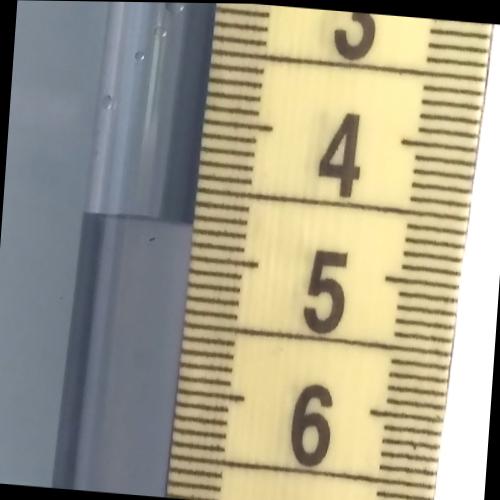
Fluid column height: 4.8 cm